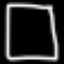
Label: square